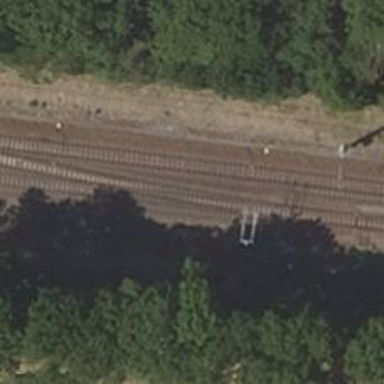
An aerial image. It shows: Railway track with contact lines for electrification.